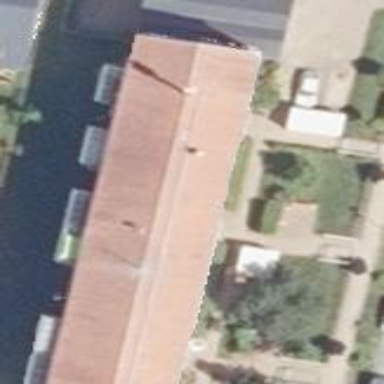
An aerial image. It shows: Gabled roof made of roof tiles on apartment building.